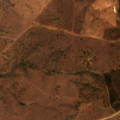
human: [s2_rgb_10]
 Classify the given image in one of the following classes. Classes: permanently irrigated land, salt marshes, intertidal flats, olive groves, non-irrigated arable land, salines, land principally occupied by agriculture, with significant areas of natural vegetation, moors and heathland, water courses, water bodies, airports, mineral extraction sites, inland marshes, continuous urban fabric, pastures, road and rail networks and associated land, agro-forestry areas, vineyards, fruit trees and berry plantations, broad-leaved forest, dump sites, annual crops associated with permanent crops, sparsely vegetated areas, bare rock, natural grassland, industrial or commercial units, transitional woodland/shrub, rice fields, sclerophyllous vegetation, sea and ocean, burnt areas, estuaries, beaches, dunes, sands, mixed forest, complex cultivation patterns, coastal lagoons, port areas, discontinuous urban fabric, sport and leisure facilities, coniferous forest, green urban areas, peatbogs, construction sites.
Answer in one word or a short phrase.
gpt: non-irrigated arable land, agro-forestry areas, transitional woodland/shrub